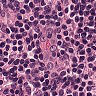
Metastatic tissue present: no